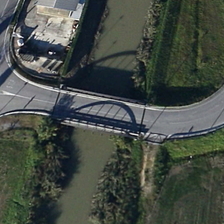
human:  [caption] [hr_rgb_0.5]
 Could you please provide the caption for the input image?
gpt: there is a bridge over the narrow river .

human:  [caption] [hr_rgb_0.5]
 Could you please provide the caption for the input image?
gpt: we can see a road is aross vertically the river parallel with another road .

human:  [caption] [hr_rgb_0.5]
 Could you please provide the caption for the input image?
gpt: a short bridge traverses across the river with rows of trees on its banks .

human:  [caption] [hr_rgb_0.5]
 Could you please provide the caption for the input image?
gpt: a u shaped bridge cross  two lawns .

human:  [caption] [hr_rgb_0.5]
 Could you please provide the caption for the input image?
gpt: a building and many green plants are in two sides of a river with a bridge over it .